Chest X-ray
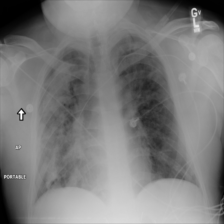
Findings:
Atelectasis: negative
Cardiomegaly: negative
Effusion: negative
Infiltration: positive
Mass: negative
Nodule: negative
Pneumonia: positive
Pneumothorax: negative
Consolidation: negative
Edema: positive
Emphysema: negative
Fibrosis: negative
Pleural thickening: negative
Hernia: negative